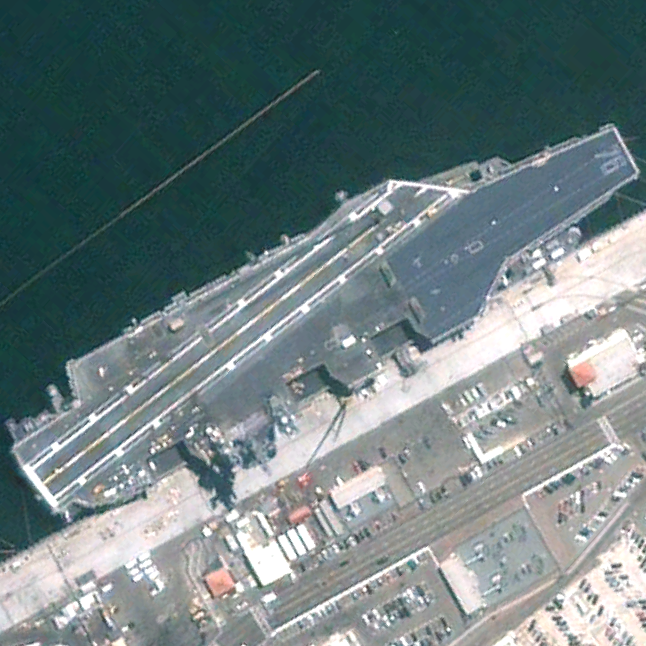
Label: aircraft_carrier